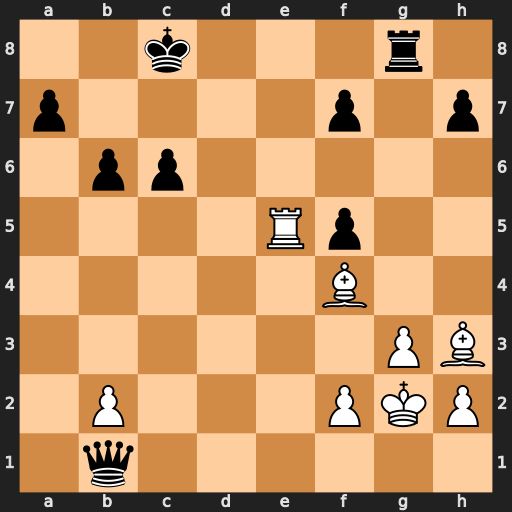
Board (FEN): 2k3r1/p4p1p/1pp5/4Rp2/5B2/6PB/1P3PKP/1q6
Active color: w
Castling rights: -
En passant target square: -
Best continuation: Bxf5+ Qxf5 Rxf5